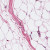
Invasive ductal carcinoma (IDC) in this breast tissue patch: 0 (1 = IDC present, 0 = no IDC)